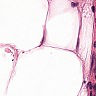
Metastatic tissue present: no